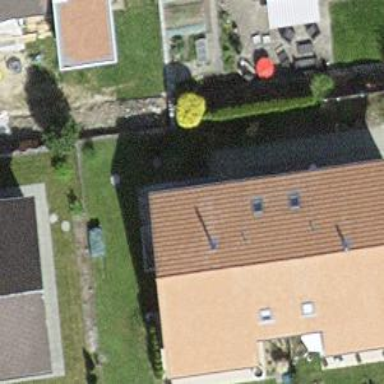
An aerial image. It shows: Residential building.